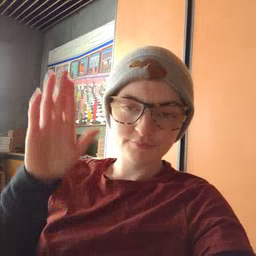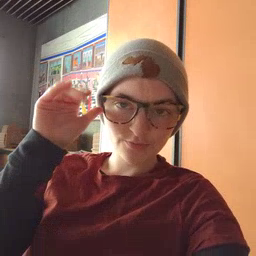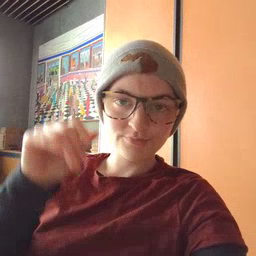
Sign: donkey